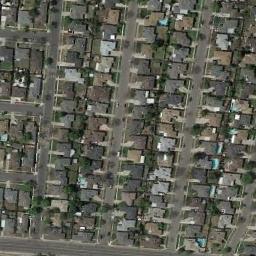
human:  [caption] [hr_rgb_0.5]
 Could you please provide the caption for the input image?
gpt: A dense residential area has lots of houses arranged neatly in lines while some roads go through the residential area .

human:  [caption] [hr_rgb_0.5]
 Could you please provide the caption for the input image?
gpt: The dense residential is next to the road and some trees .

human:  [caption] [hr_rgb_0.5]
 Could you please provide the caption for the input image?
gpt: There are many roads and neatly arranged houses and trees in densely populated areas .

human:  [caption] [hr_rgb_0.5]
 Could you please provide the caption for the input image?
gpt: There aren't many trees in the residential area .

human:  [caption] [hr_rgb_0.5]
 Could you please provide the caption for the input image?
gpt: There are brown and black buildings on dense residential area .